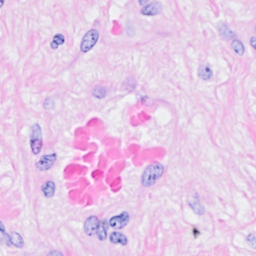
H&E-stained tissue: Breast